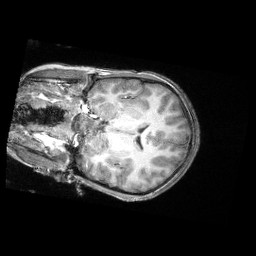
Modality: T1w
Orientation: coronal
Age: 11
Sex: male
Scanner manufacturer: siemens
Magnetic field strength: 3 T
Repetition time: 2.4 s
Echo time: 0.00308 s